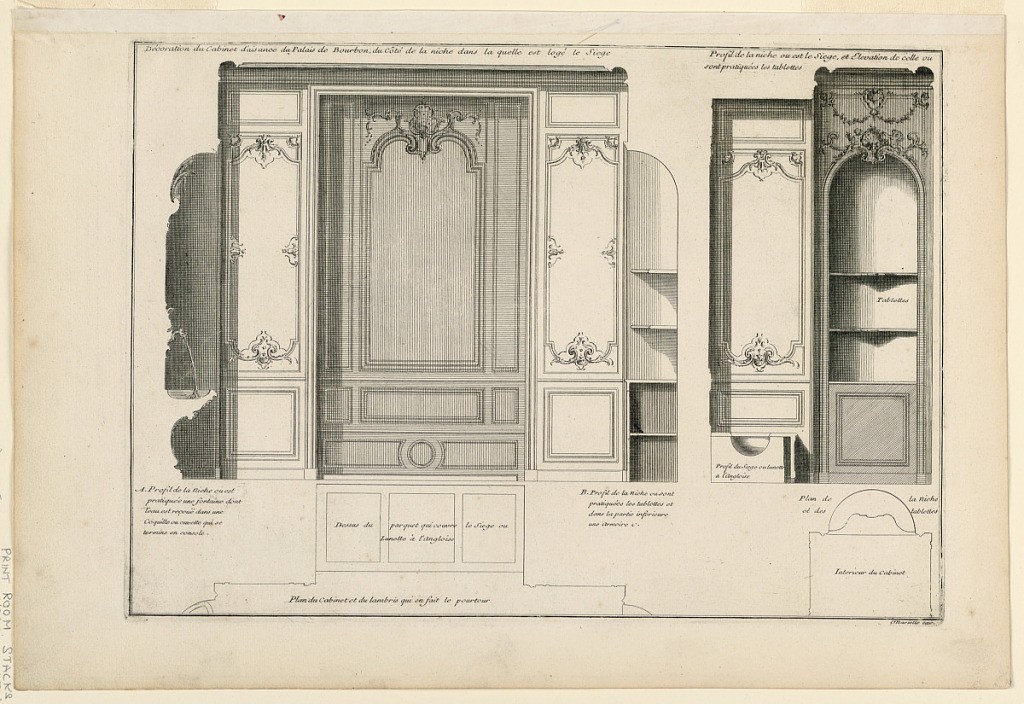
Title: Panelling of the Bathroom in Palais Bourbon
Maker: Jacques Gabriel, 1667–1742
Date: ca. 1727
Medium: Etching on paper
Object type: Print
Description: Paneling of the toilette-room with designs of seals below. A corner niche with shelves and closet below. Paneling with curved outline horizontally. Inscribed, upper margin: "Decoration du cabinet d'aisance du Palais de Bourbon, du côté de la niche  dans la quelle est logé le siege. Profile de la niche ou est le siège […] / tablettes". Explanations of drawings inscribed, lower right: "Mariette exc."